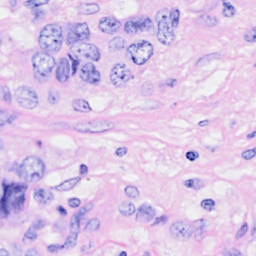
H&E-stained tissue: Breast